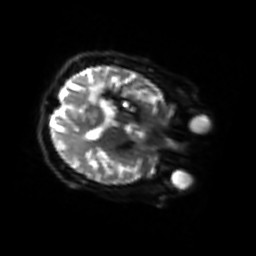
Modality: sbref
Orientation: axial
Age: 51
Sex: female
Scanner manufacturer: siemens
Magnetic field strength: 3 T
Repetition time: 3.2 s
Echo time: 0.081 s